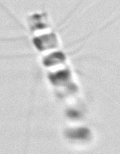
Label: Chaetoceros